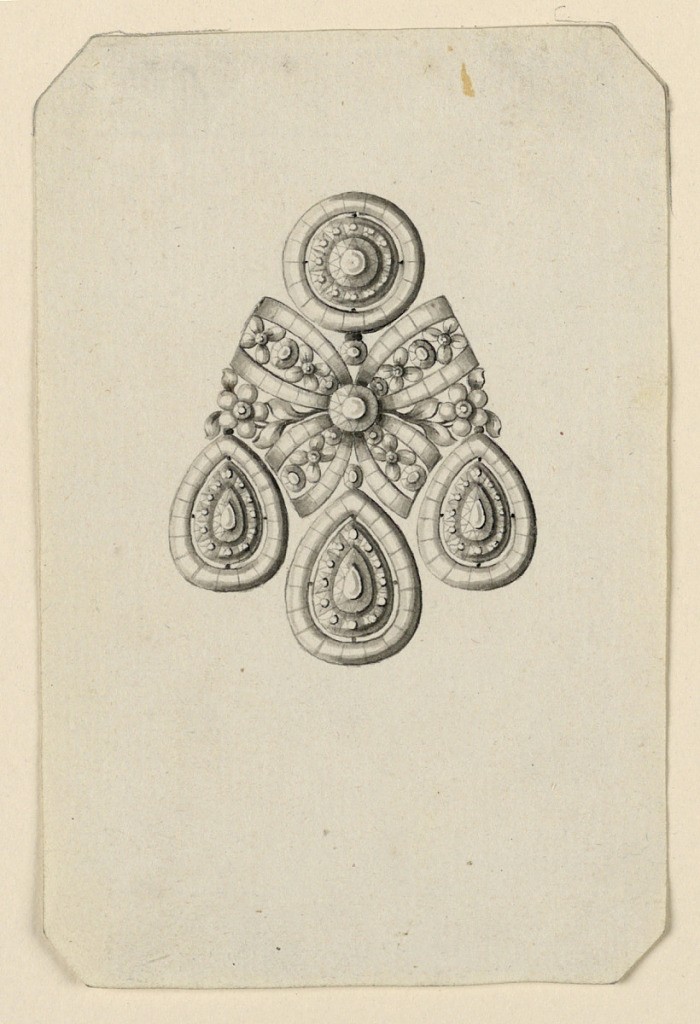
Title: Design for an Earring
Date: late 18th century
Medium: Pen and black ink, brush and gray watercolor on light green paper
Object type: Drawing
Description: Jewelry design for an earring. Above a disk, below three drops, in the center a knot and two flower stems. The knot of lace ribbons, with alternating blossoms and ovals between bands; a jour. Bevelled corners.